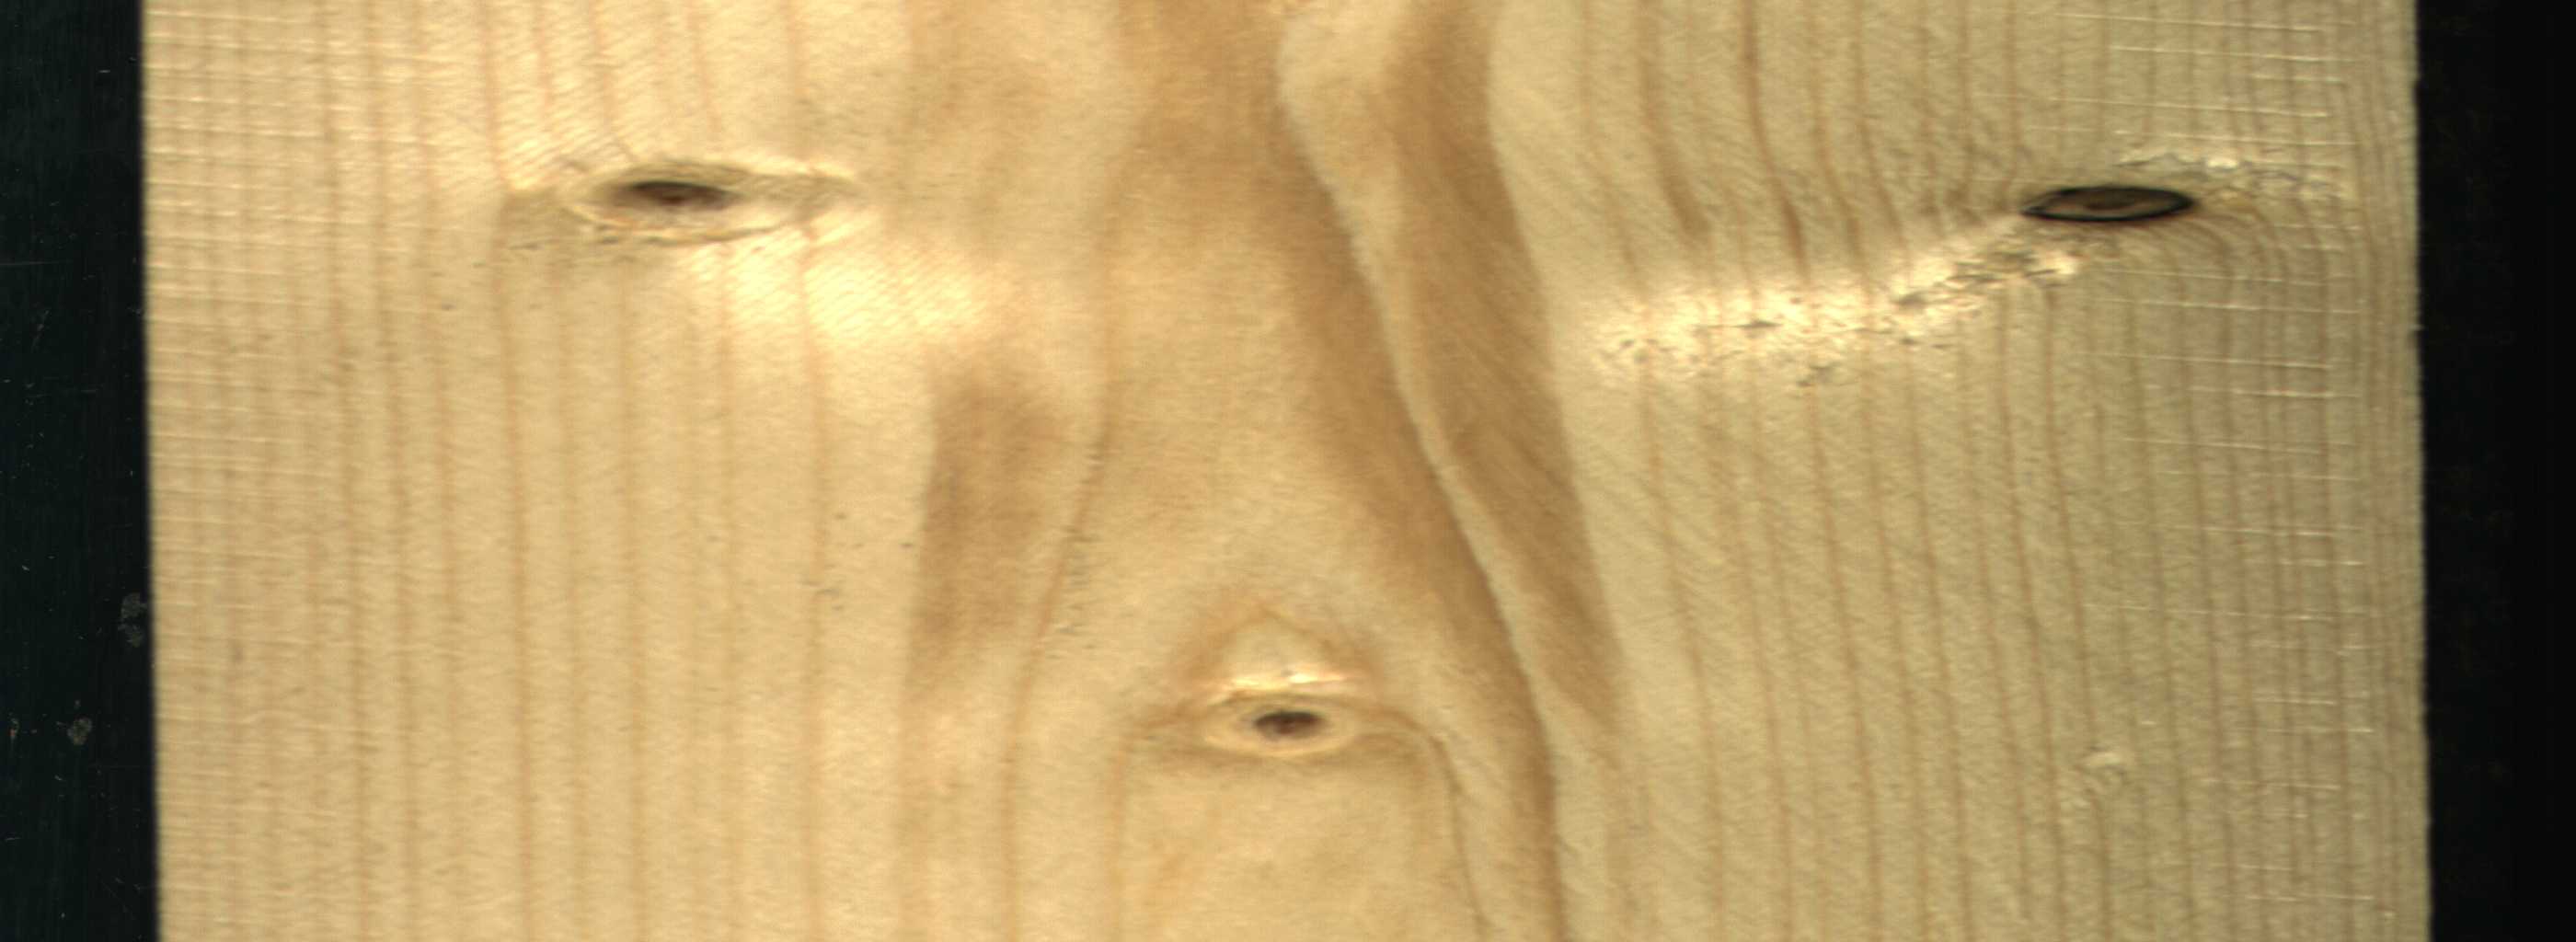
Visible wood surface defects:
Dead_Knot
Live_Knot
Live_Knot